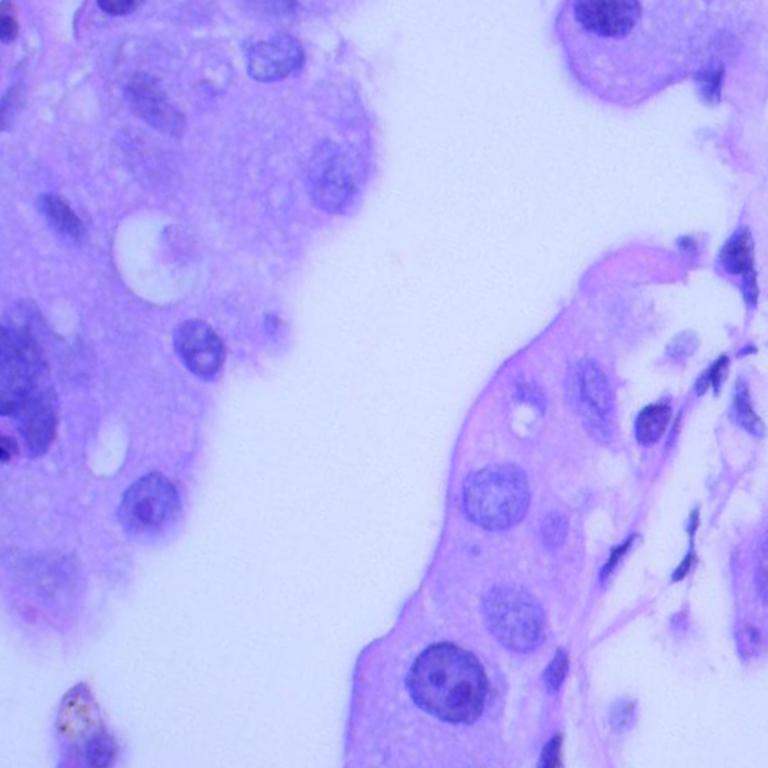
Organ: lung
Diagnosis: adenocarcinomas